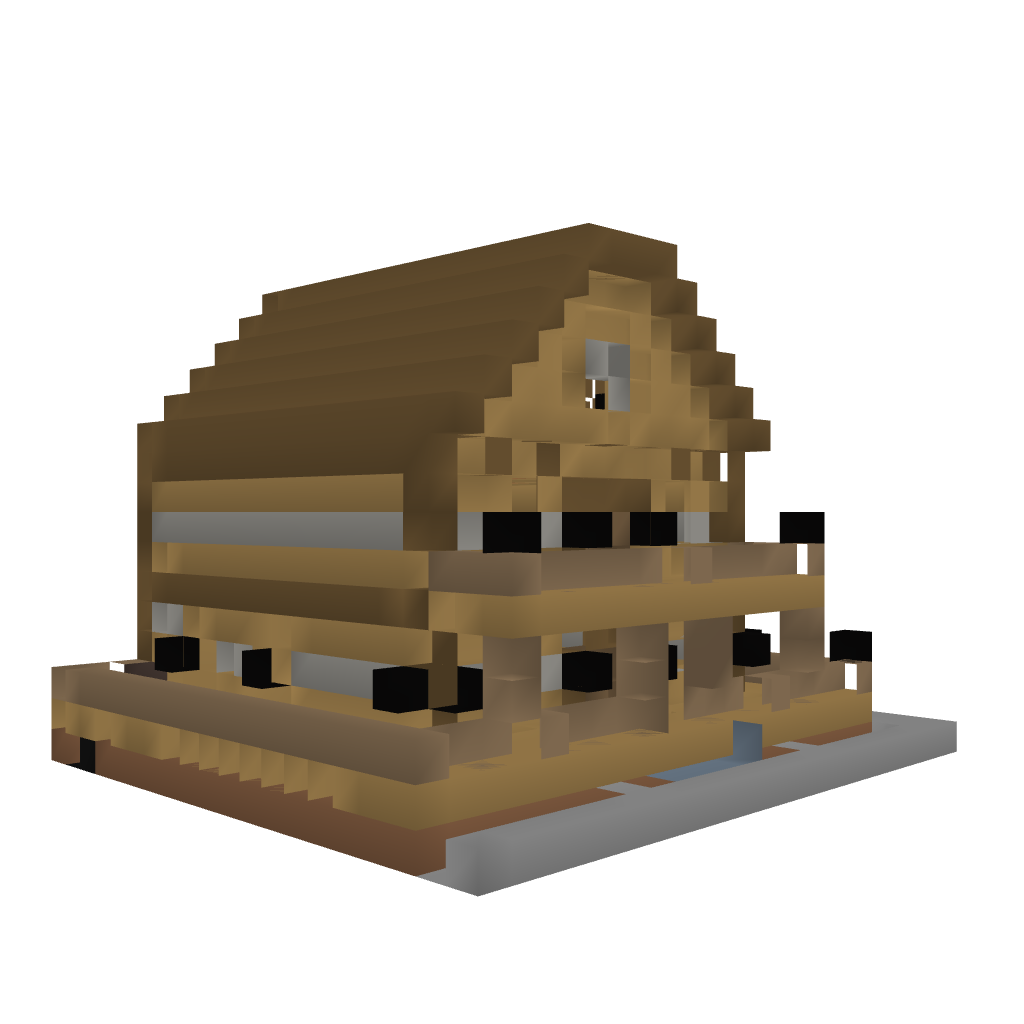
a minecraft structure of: Two story house